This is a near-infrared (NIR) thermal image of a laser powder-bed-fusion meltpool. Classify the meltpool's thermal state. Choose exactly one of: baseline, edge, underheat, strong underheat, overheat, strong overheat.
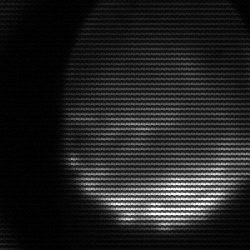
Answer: edge